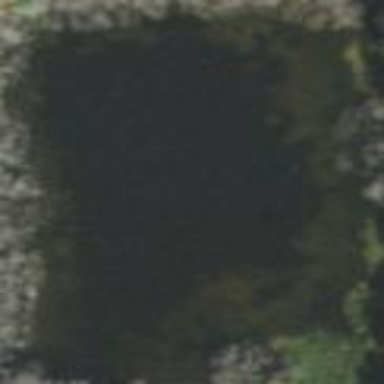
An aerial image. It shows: Peaceful pond surrounded by nature.